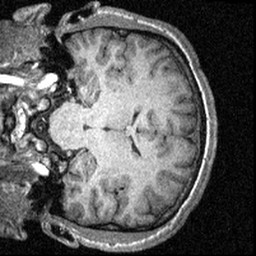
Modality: T1w
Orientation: coronal
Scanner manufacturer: siemens
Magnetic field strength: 3 T
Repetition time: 1.57 s
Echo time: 0.00304 s